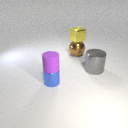
large gray metal cylinder to the right of large brown metal sphere